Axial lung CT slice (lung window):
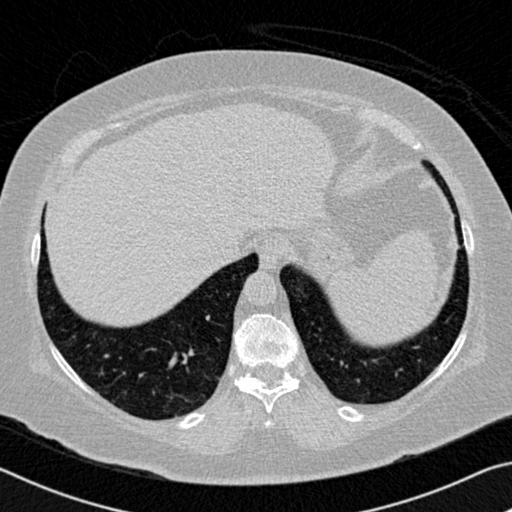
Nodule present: no